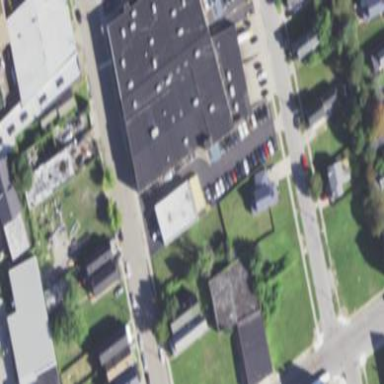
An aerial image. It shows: School building.